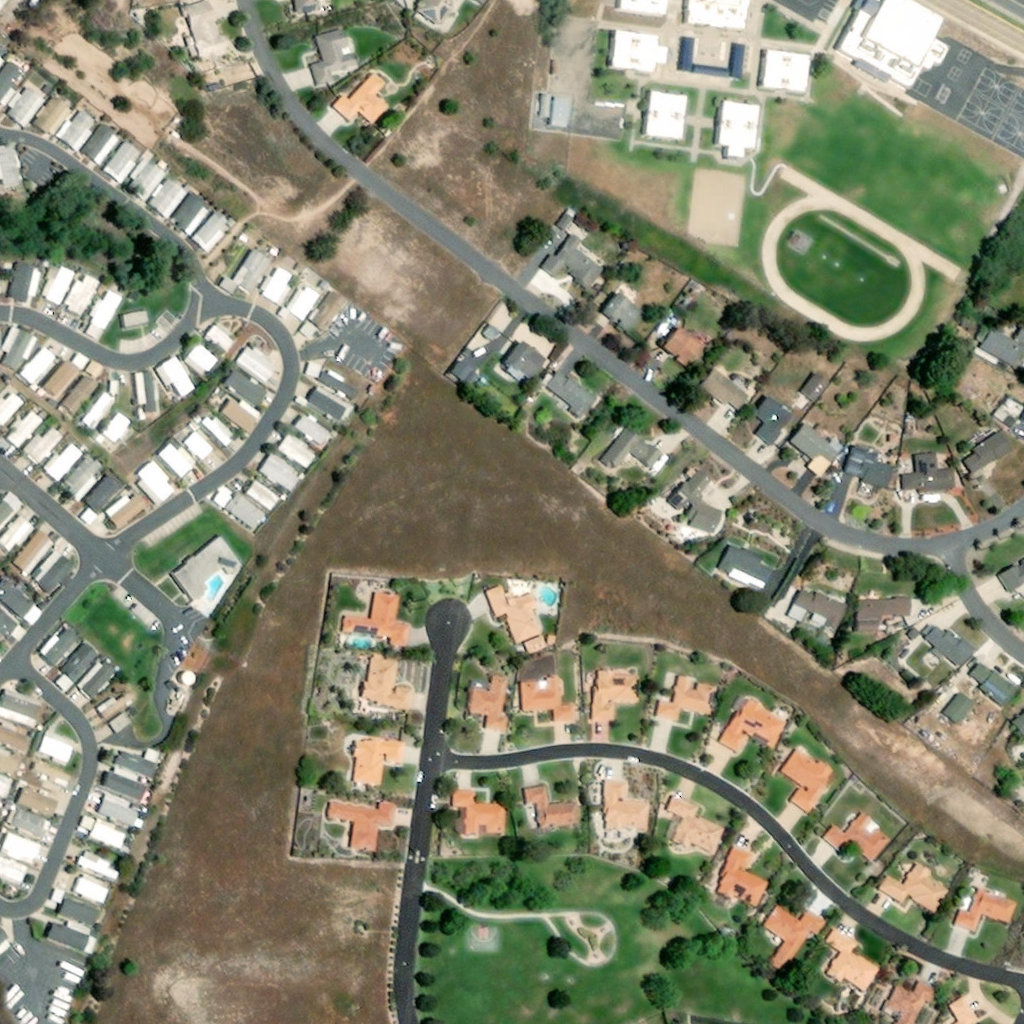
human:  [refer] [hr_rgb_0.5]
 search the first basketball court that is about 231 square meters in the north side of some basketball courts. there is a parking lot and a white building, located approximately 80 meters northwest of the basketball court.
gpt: <box>[[95, 6, 99, 10, 0]]</box>